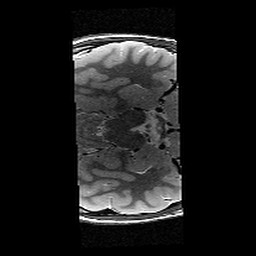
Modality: T2w
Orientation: axial
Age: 13
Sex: male
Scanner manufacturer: siemens
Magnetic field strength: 3 T
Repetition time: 8.46 s
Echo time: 0.067 s